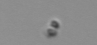
Label: Chaetoceros